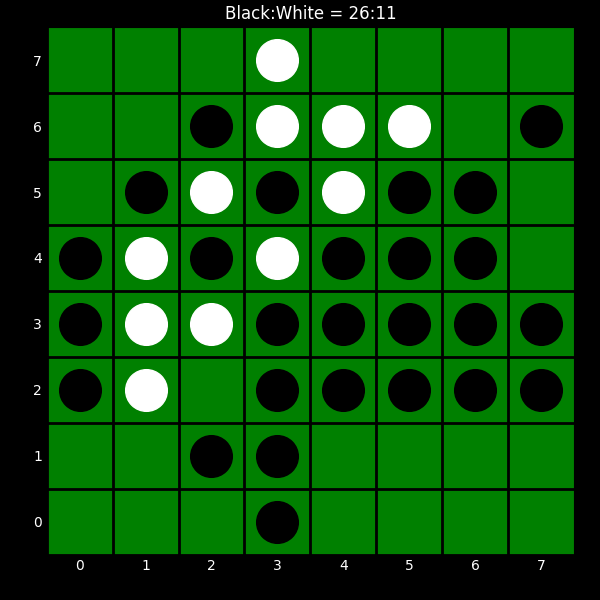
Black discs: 26
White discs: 11